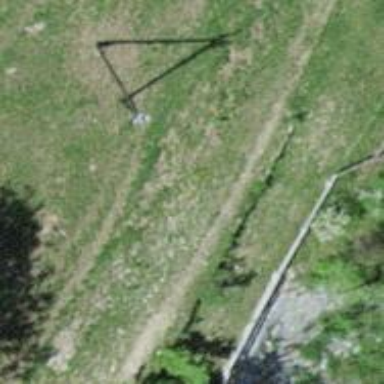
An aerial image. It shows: Path on the ground.